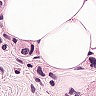
Metastatic tissue present: yes